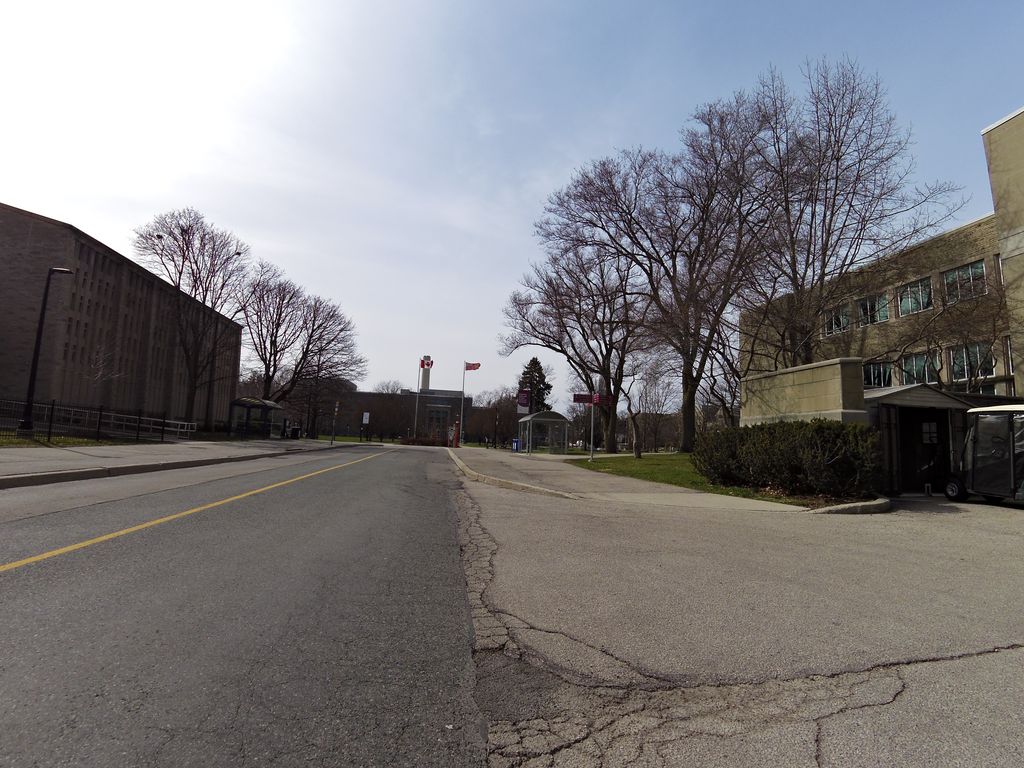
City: hamilton